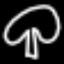
Label: mushroom